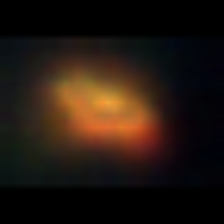
Taxon: Unknown_phyto
Group: Unknown